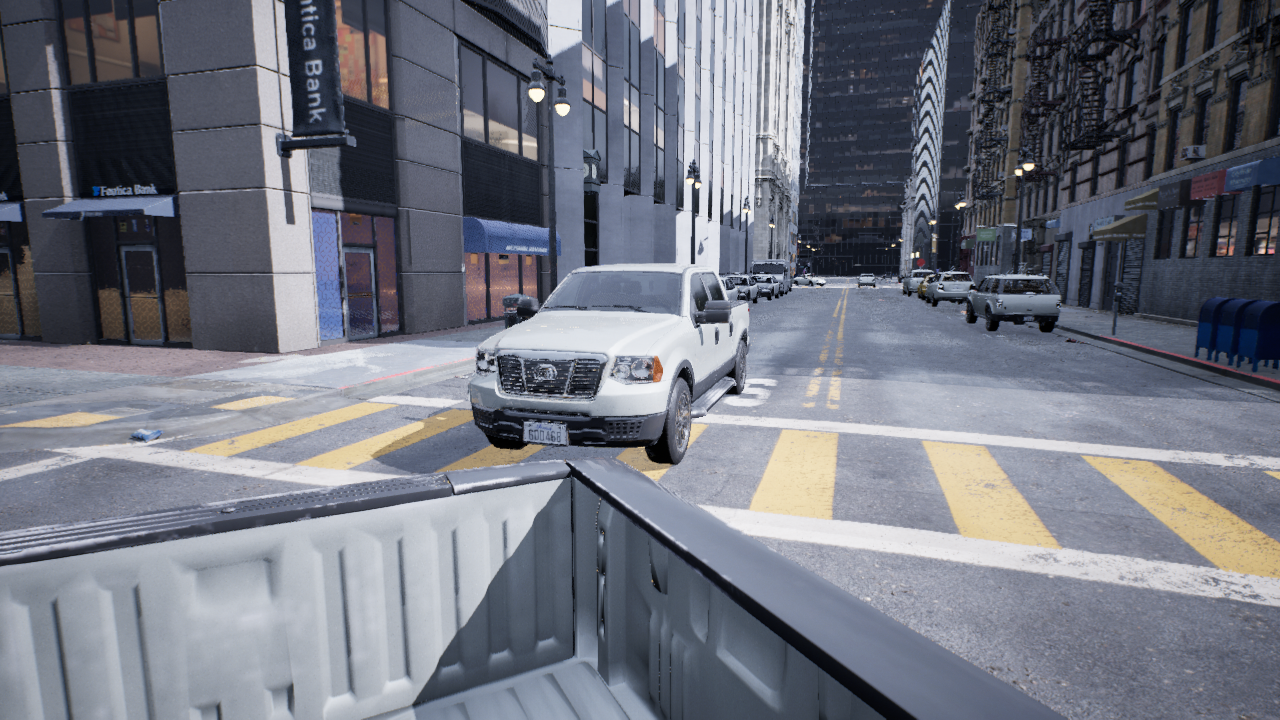
Venue: residential
Lighting: overcast
Vehicle rig: pickup